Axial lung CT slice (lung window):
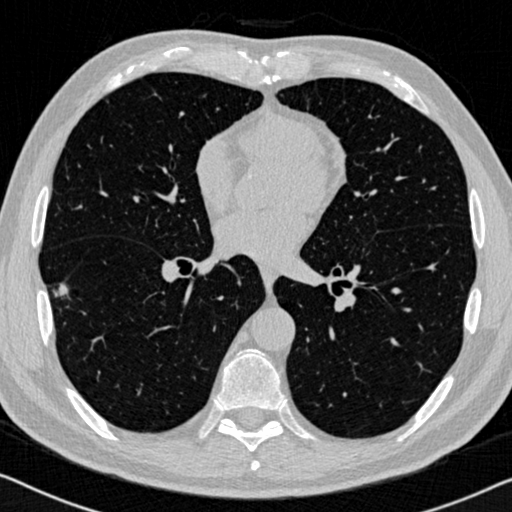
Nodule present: yes
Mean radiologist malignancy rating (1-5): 4.25